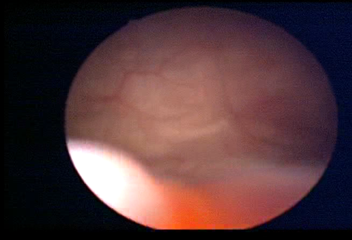
Modality: WLC
Class: Normal mucosa
Bladder cancer association: No